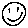
Label: smiley face